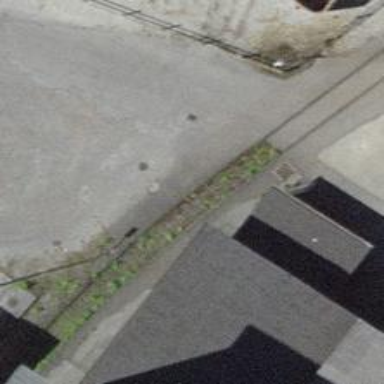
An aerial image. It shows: Single railway spur track.